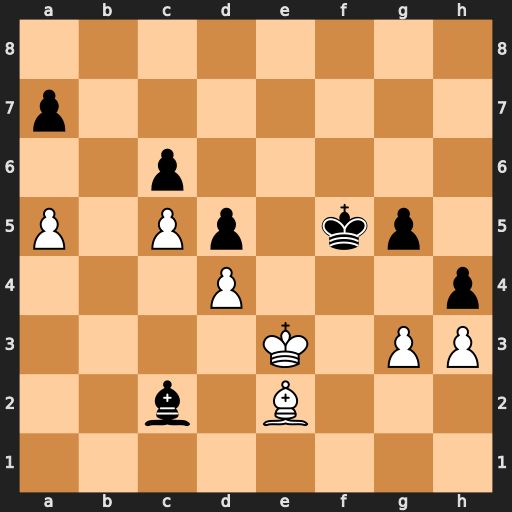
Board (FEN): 8/p7/2p5/P1Pp1kp1/3P3p/4K1PP/2b1B3/8
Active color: w
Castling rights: -
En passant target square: -
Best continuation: Bg4+ Kf6 gxh4